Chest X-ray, AP view. Patient: 35 years old, sex M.
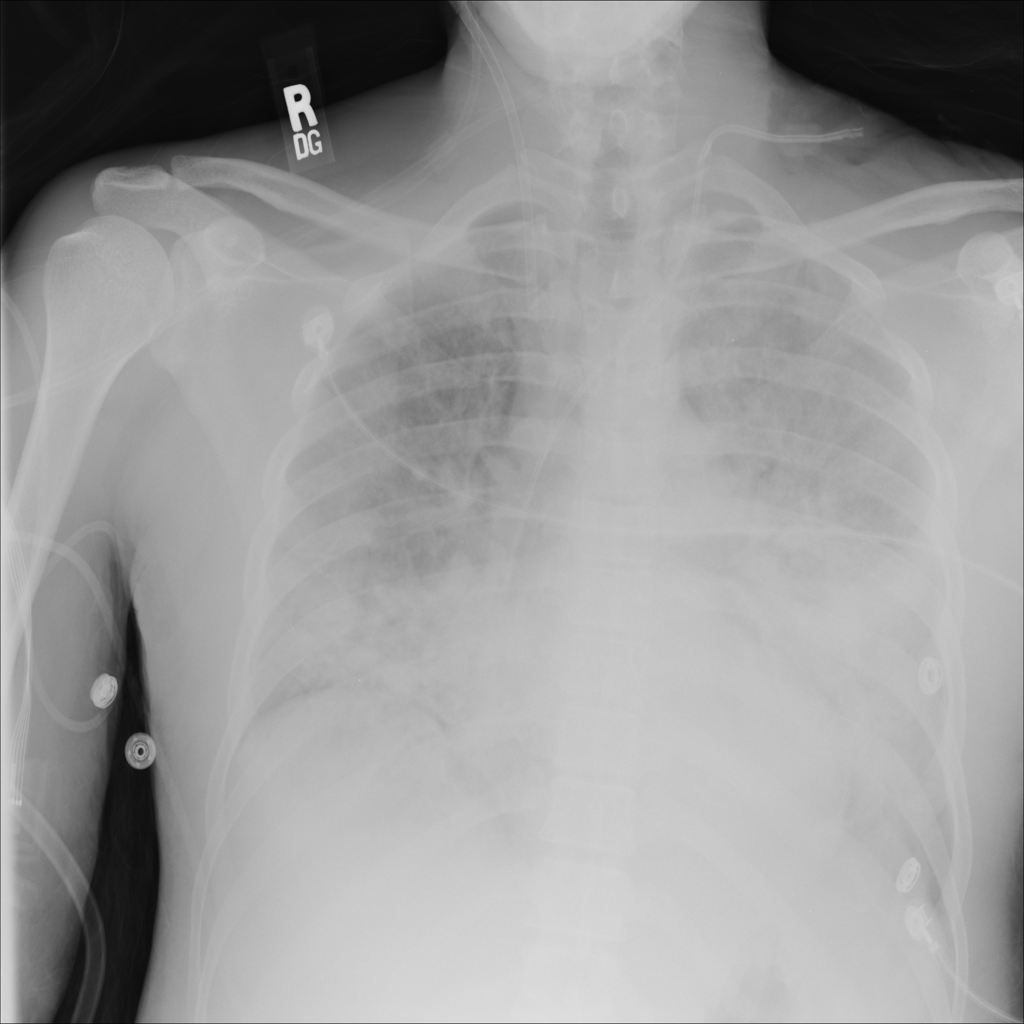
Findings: Consolidation, Infiltration